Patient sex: F
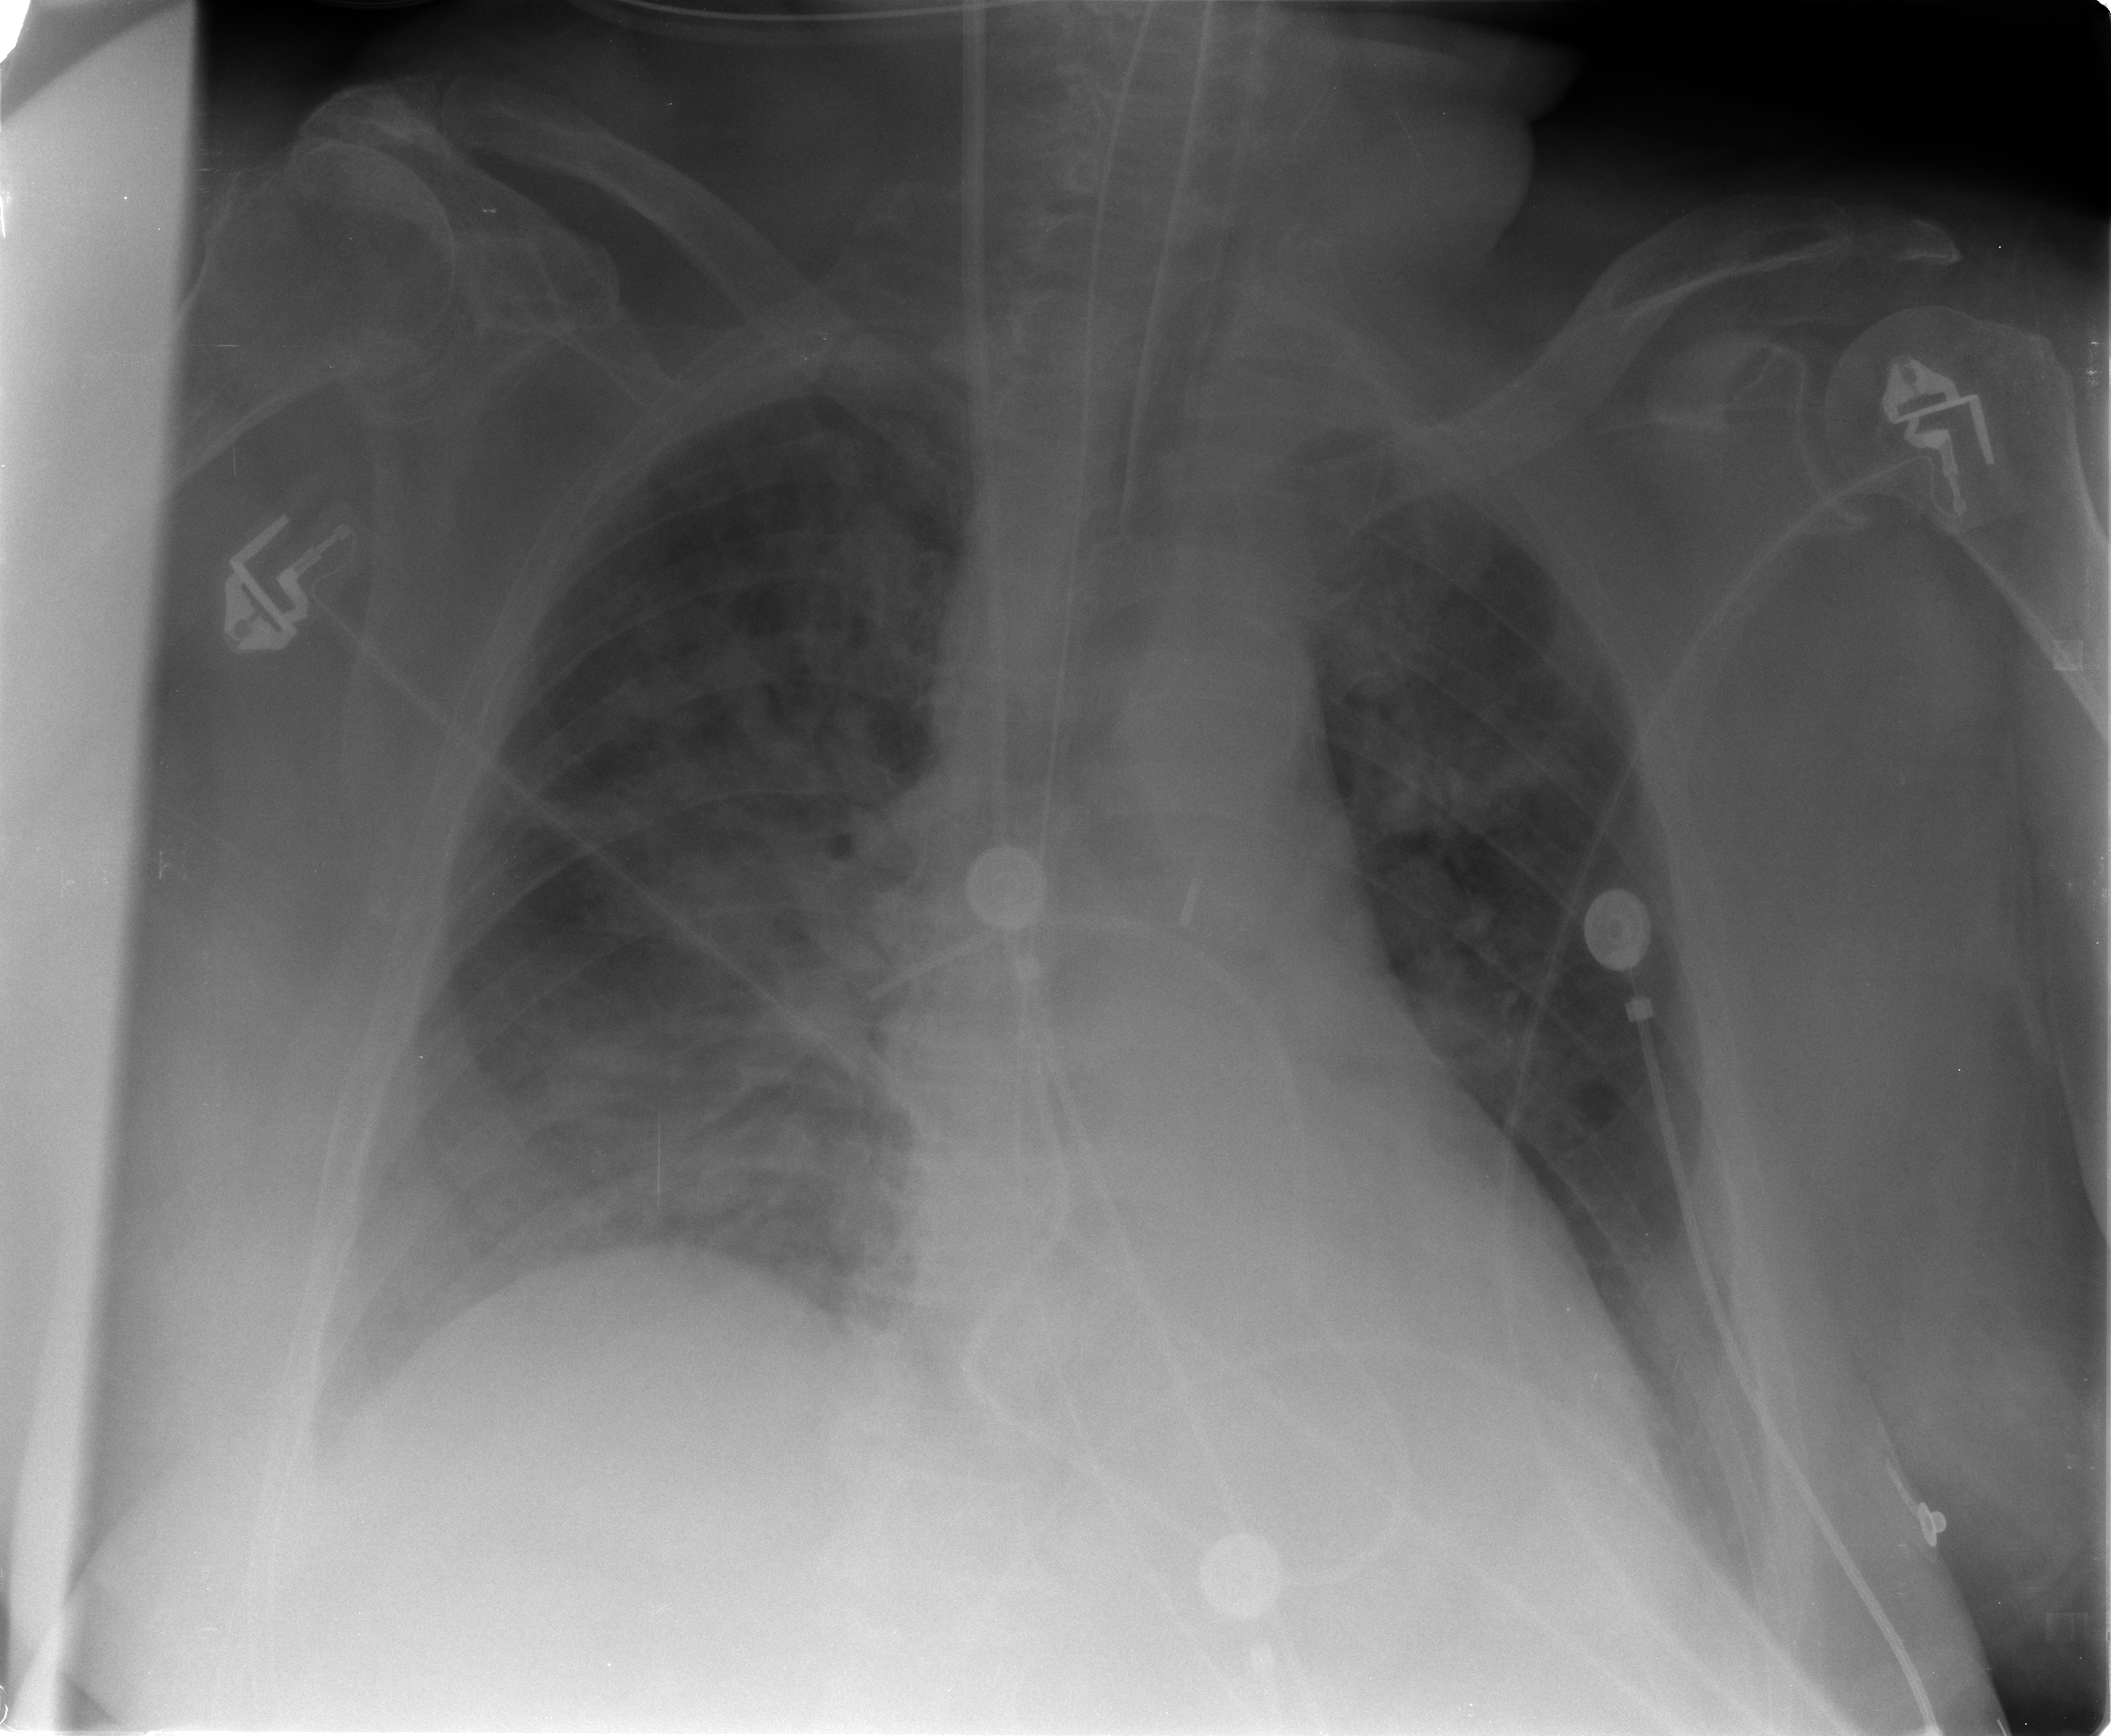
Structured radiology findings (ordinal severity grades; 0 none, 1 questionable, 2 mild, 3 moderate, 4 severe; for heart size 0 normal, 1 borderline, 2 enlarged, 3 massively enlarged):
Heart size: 2
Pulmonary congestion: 3
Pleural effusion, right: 2
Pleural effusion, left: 1
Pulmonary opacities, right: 3
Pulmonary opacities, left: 2
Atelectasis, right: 3
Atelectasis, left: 3